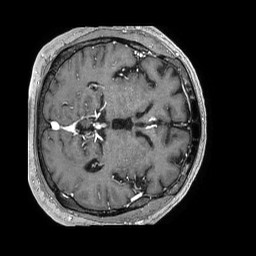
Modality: T1w
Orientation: axial
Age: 61
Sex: male
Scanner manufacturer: philips
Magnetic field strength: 1.5 T
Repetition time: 0.007698 s
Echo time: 0.003535 s